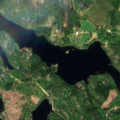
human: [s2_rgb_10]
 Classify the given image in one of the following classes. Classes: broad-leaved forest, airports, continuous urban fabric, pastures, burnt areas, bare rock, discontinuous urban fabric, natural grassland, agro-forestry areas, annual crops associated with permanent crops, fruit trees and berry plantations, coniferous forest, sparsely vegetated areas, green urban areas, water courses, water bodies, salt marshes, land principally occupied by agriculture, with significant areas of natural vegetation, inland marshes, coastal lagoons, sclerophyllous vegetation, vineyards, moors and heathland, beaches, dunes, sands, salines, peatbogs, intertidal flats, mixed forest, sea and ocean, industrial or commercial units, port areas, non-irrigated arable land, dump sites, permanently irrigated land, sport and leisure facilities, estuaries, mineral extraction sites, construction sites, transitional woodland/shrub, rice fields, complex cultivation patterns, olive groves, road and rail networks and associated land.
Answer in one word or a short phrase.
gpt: coniferous forest, mixed forest, transitional woodland/shrub, water bodies